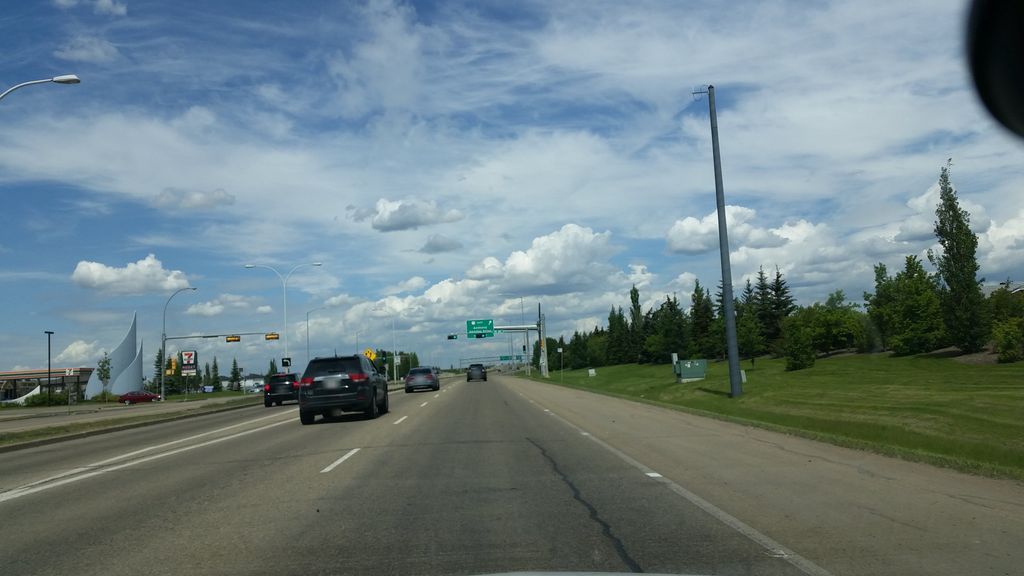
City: edmonton